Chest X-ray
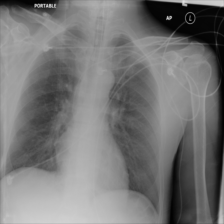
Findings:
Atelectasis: negative
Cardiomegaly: negative
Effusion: negative
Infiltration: negative
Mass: negative
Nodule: negative
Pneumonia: negative
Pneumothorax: negative
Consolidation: negative
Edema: negative
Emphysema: negative
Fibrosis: negative
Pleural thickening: negative
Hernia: negative